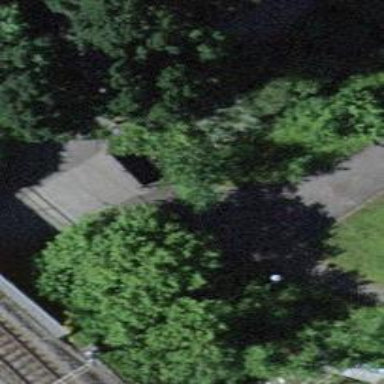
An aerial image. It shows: Concrete path on bridge.